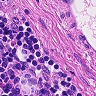
Metastatic tissue present: no